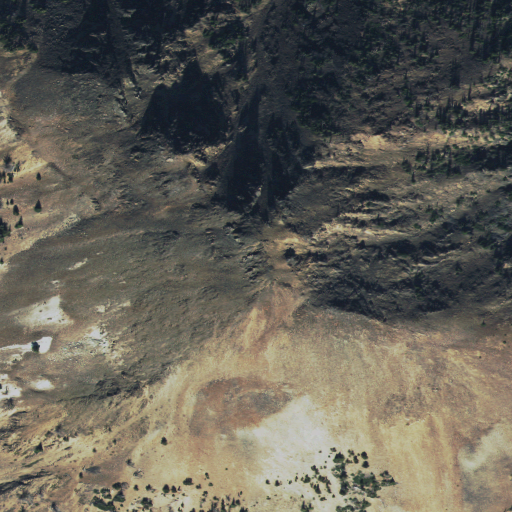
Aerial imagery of mountain in Idaho named Van Horn Peak containing grassland, evergreen forest, shrub, and barren land